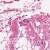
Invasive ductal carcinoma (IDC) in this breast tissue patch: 0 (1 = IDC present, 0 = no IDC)